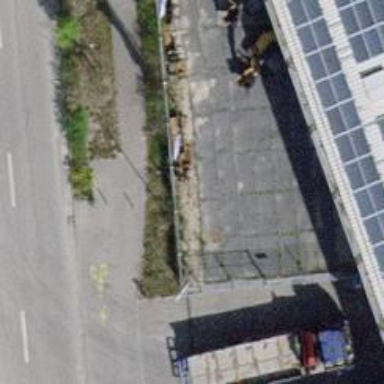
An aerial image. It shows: Bollard.